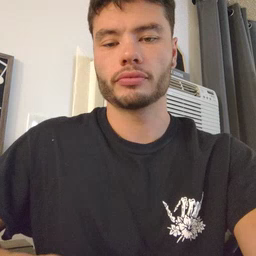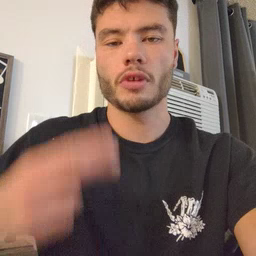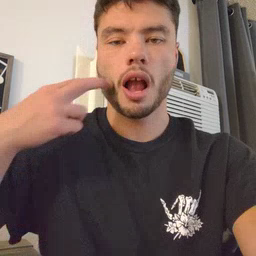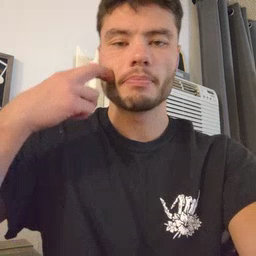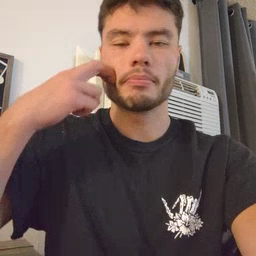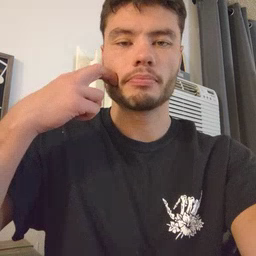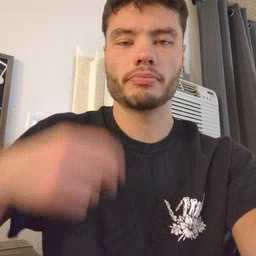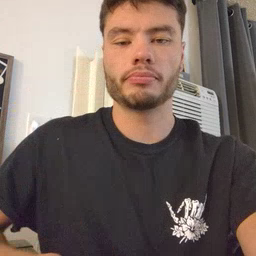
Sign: gum